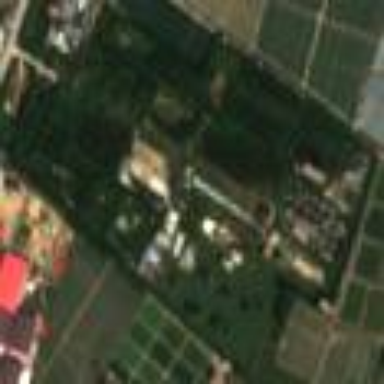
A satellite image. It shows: Theme park.